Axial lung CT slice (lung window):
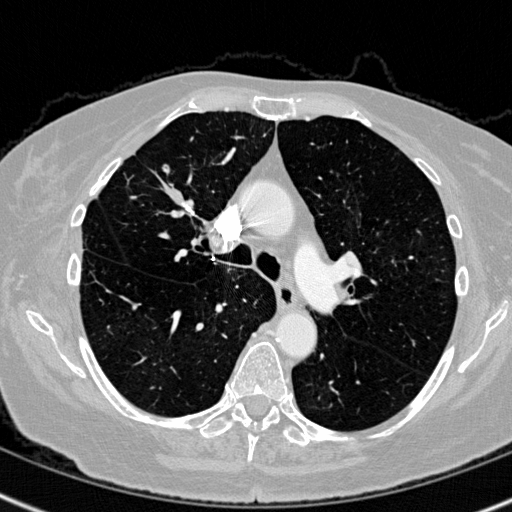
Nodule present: no